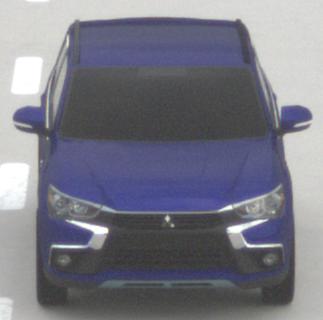
Make: Mitsubishi
Model: Outlander 2.0 Plug-In Hybrid
Detailed model: Outlander (III) Plug-In Hybrid
Model produced from: 2015/10
Model produced until: 2018/08
Doors: 5
Color: blue
Road condition: dry road
Daytime: midday
Contrast: low contrast